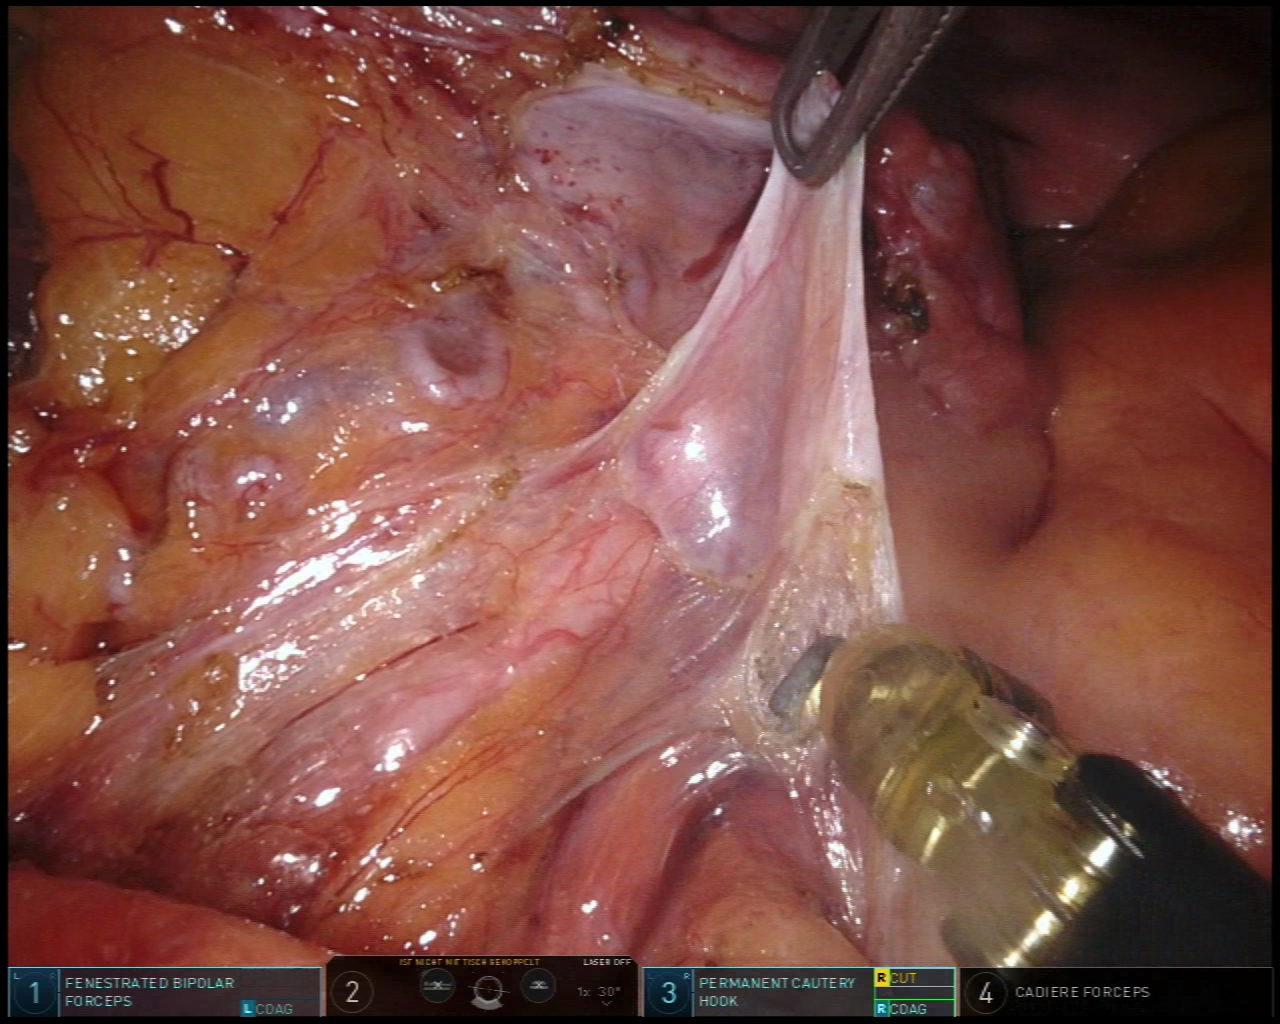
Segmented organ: ureter
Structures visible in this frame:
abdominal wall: no
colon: no
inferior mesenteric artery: no
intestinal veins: no
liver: no
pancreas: no
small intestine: no
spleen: no
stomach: no
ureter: yes
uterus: yes
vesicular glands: no